Question: Currently having an issue where the header of my ListView is larger than my ListView Items, so the header doesn't line up properly. I could use a margin on the header as a hack to fix it, but surely there's a proper way to fix this?

'''
<DataTemplate x:Key="HeaderTemplate" >
<Grid Height="36" Background="#99999999" Margin="0,0,5,0">
<Grid.ColumnDefinitions>
<ColumnDefinition Width="3*"/>
<ColumnDefinition Width="*"/>
<ColumnDefinition Width="3*"/>
<ColumnDefinition Width="*"/>
</Grid.ColumnDefinitions>
<TextBlock x:Uid="Name" TextWrapping="Wrap" HorizontalAlignment="Left" Text="Project" Grid.Column="0" Style="{StaticResource BodyTextBlockStyle}" />
<TextBlock x:Uid="Qty" TextWrapping="Wrap" HorizontalAlignment="Left" Text="Qty" Grid.Column="1" Style="{StaticResource BodyTextBlockStyle}" />
<TextBlock x:Uid="SubTotal" TextWrapping="Wrap" HorizontalAlignment="Left" Text="Sub Total" Grid.Column="2" Style="{StaticResource BodyTextBlockStyle}" />
<TextBlock x:Uid="Total" TextWrapping="Wrap" HorizontalAlignment="Left" Text="Total" Grid.Column="3" Style="{StaticResource BodyTextBlockStyle}" />
</Grid>
</DataTemplate>
// ...
<ListView x:Name="CartGridView" ItemsSource="{Binding CartItmes}" HeaderTemplate="{StaticResource HeaderTemplate}"
Grid.Row="1" VerticalAlignment="Stretch" Width="auto" ItemContainerStyle="{StaticResource SimpleListViewItemStyle}">
<ListView.ItemTemplate>
<DataTemplate>
<Grid Height="auto" Margin="0">
<Grid.ColumnDefinitions>
<ColumnDefinition Width="3*"/>
<ColumnDefinition Width="*"/>
<ColumnDefinition Width="3*"/>
<ColumnDefinition Width="*"/>
</Grid.ColumnDefinitions>
<TextBlock Grid.Column="0" Style="{StaticResource BodyTextBlockStyle}" HorizontalAlignment="Left"
Text="{Binding Name, Mode=TwoWay}"/>
<TextBlock Grid.Column="1" Style="{StaticResource BodyTextBlockStyle}" HorizontalAlignment="Center"
Text="{Binding Qty, Mode=TwoWay}"/>
<TextBlock Grid.Column="2" Style="{StaticResource BodyTextBlockStyle}" HorizontalAlignment="Left"
Text="{Binding SubTotal, Mode=TwoWay}"/>
<TextBlock Grid.Column="3" Style="{StaticResource BodyTextBlockStyle}" HorizontalAlignment="Center"
Text="{Binding Total, Mode=TwoWay}"/>
</Grid>
</DataTemplate>
</ListView.ItemTemplate>
</ListView>
'''
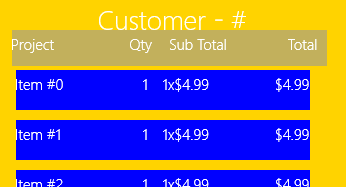
Answer: Add the following to your ListView definition
'''
<ListView.ItemContainerStyle>
<Style TargetType="ListViewItem">
<Setter Property="HorizontalContentAlignment" Value="Stretch" />
</Style>
</ListView.ItemContainerStyle>
'''